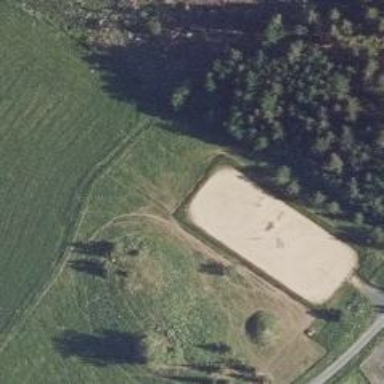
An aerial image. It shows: Equestrian pitch used for leisure and sports activities.